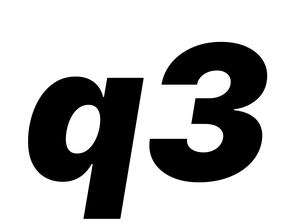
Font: Inter-Italic_Black_Italic